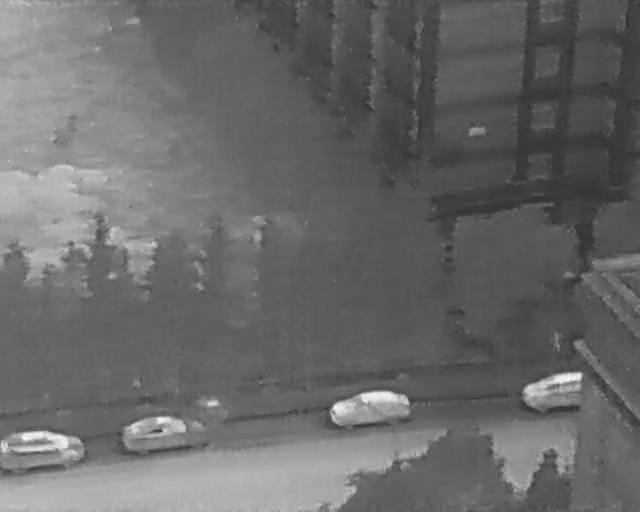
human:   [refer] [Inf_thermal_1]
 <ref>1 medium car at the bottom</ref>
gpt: <box>[[55, 72, 60, 87, 175]]</box>

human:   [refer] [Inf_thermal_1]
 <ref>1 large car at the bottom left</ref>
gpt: <box>[[3, 79, 10, 96, 2]]</box>